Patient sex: F
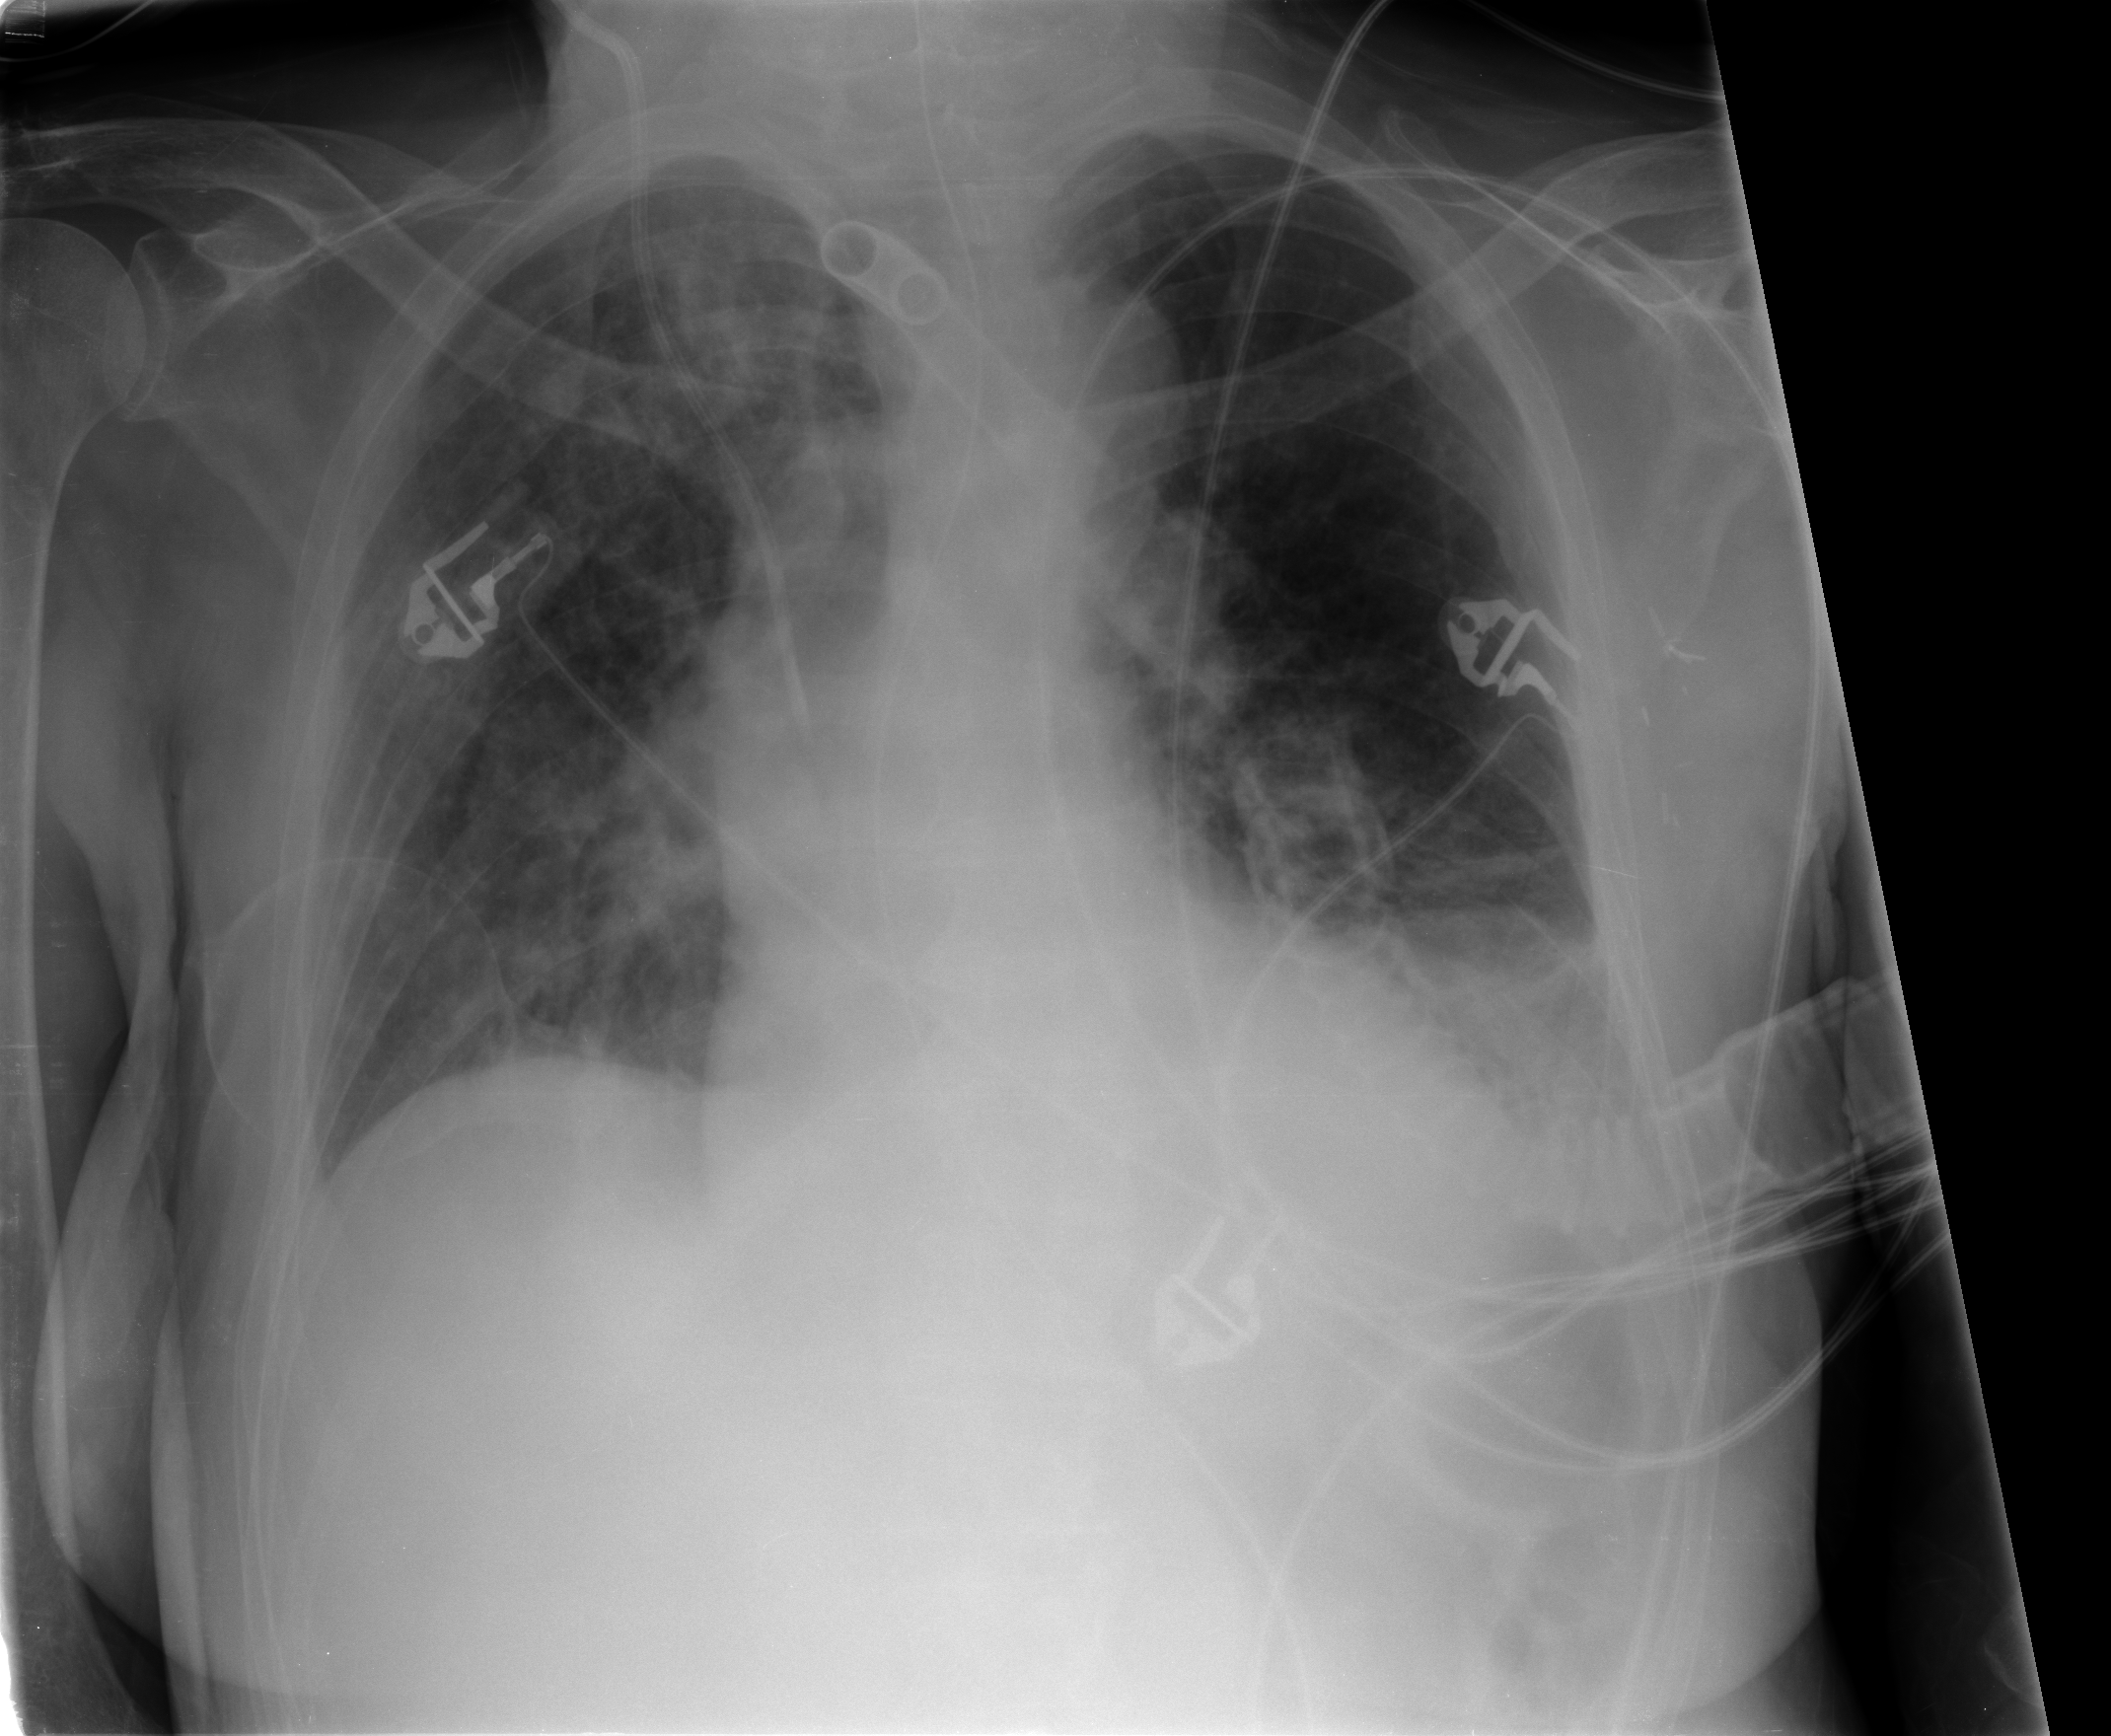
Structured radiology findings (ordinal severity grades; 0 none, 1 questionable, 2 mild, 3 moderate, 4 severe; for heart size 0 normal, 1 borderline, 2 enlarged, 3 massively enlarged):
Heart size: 1
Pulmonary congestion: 1
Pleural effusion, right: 0
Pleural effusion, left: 1
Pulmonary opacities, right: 2
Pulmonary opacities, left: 0
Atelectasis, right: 2
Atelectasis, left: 2